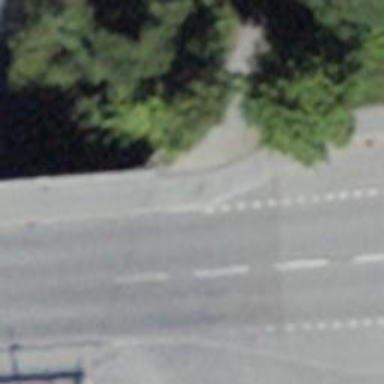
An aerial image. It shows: Asphalt cycleway on bridge.